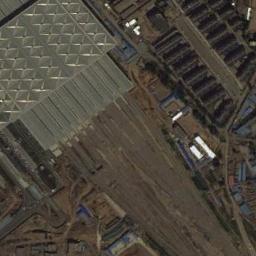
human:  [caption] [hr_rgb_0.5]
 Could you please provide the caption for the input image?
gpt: The railway station is on the bare land next to some buildings .

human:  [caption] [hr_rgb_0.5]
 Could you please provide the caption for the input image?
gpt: The railway station has some railways and a big building and some other buildings are next to the railway station .

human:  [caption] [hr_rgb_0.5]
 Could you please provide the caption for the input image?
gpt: Several buildings of different shapes and sizes are beside the railway station .

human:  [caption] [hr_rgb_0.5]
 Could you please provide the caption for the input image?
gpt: There is a railway station under construction in the suburbs .

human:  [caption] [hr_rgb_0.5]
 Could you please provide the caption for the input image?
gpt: There are some black buildings beside the railway station .